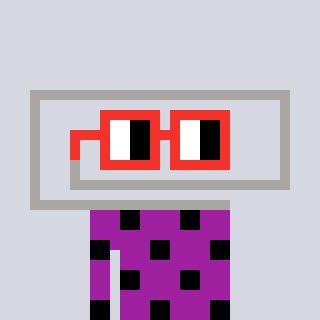
a pixel art character with square red glasses, a paperclip-shaped head and a magenta-colored body on a cool background